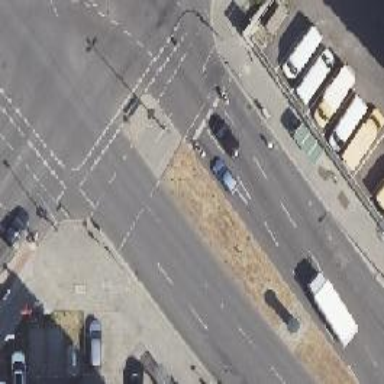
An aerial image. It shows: Crossing with traffic signals.